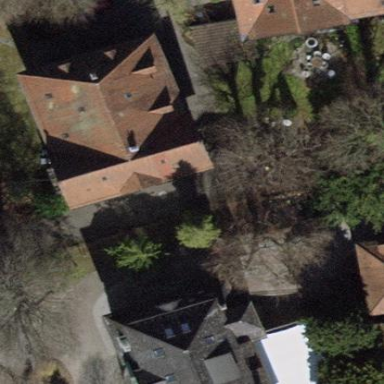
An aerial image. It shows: Apartment building with hipped roof.